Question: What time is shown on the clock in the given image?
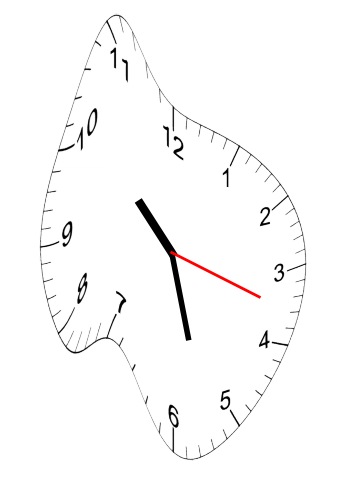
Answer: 10:27:18